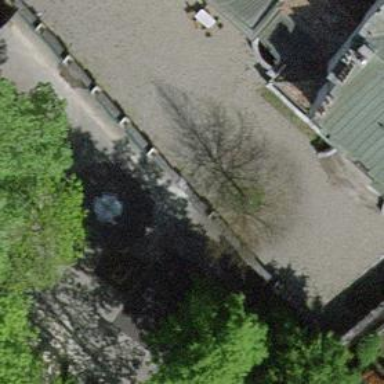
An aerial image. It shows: Toilets.